Field crop: maize
Growth stage: 2
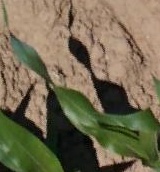
Species: maize